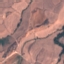
Land use / land cover class: HerbaceousVegetation